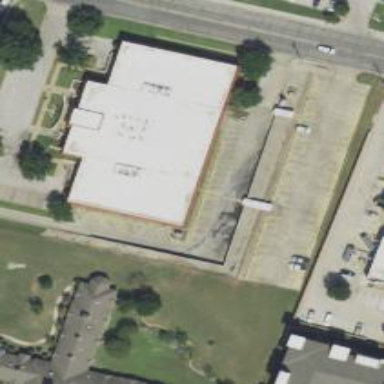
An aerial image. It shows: Commercial building.